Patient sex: F
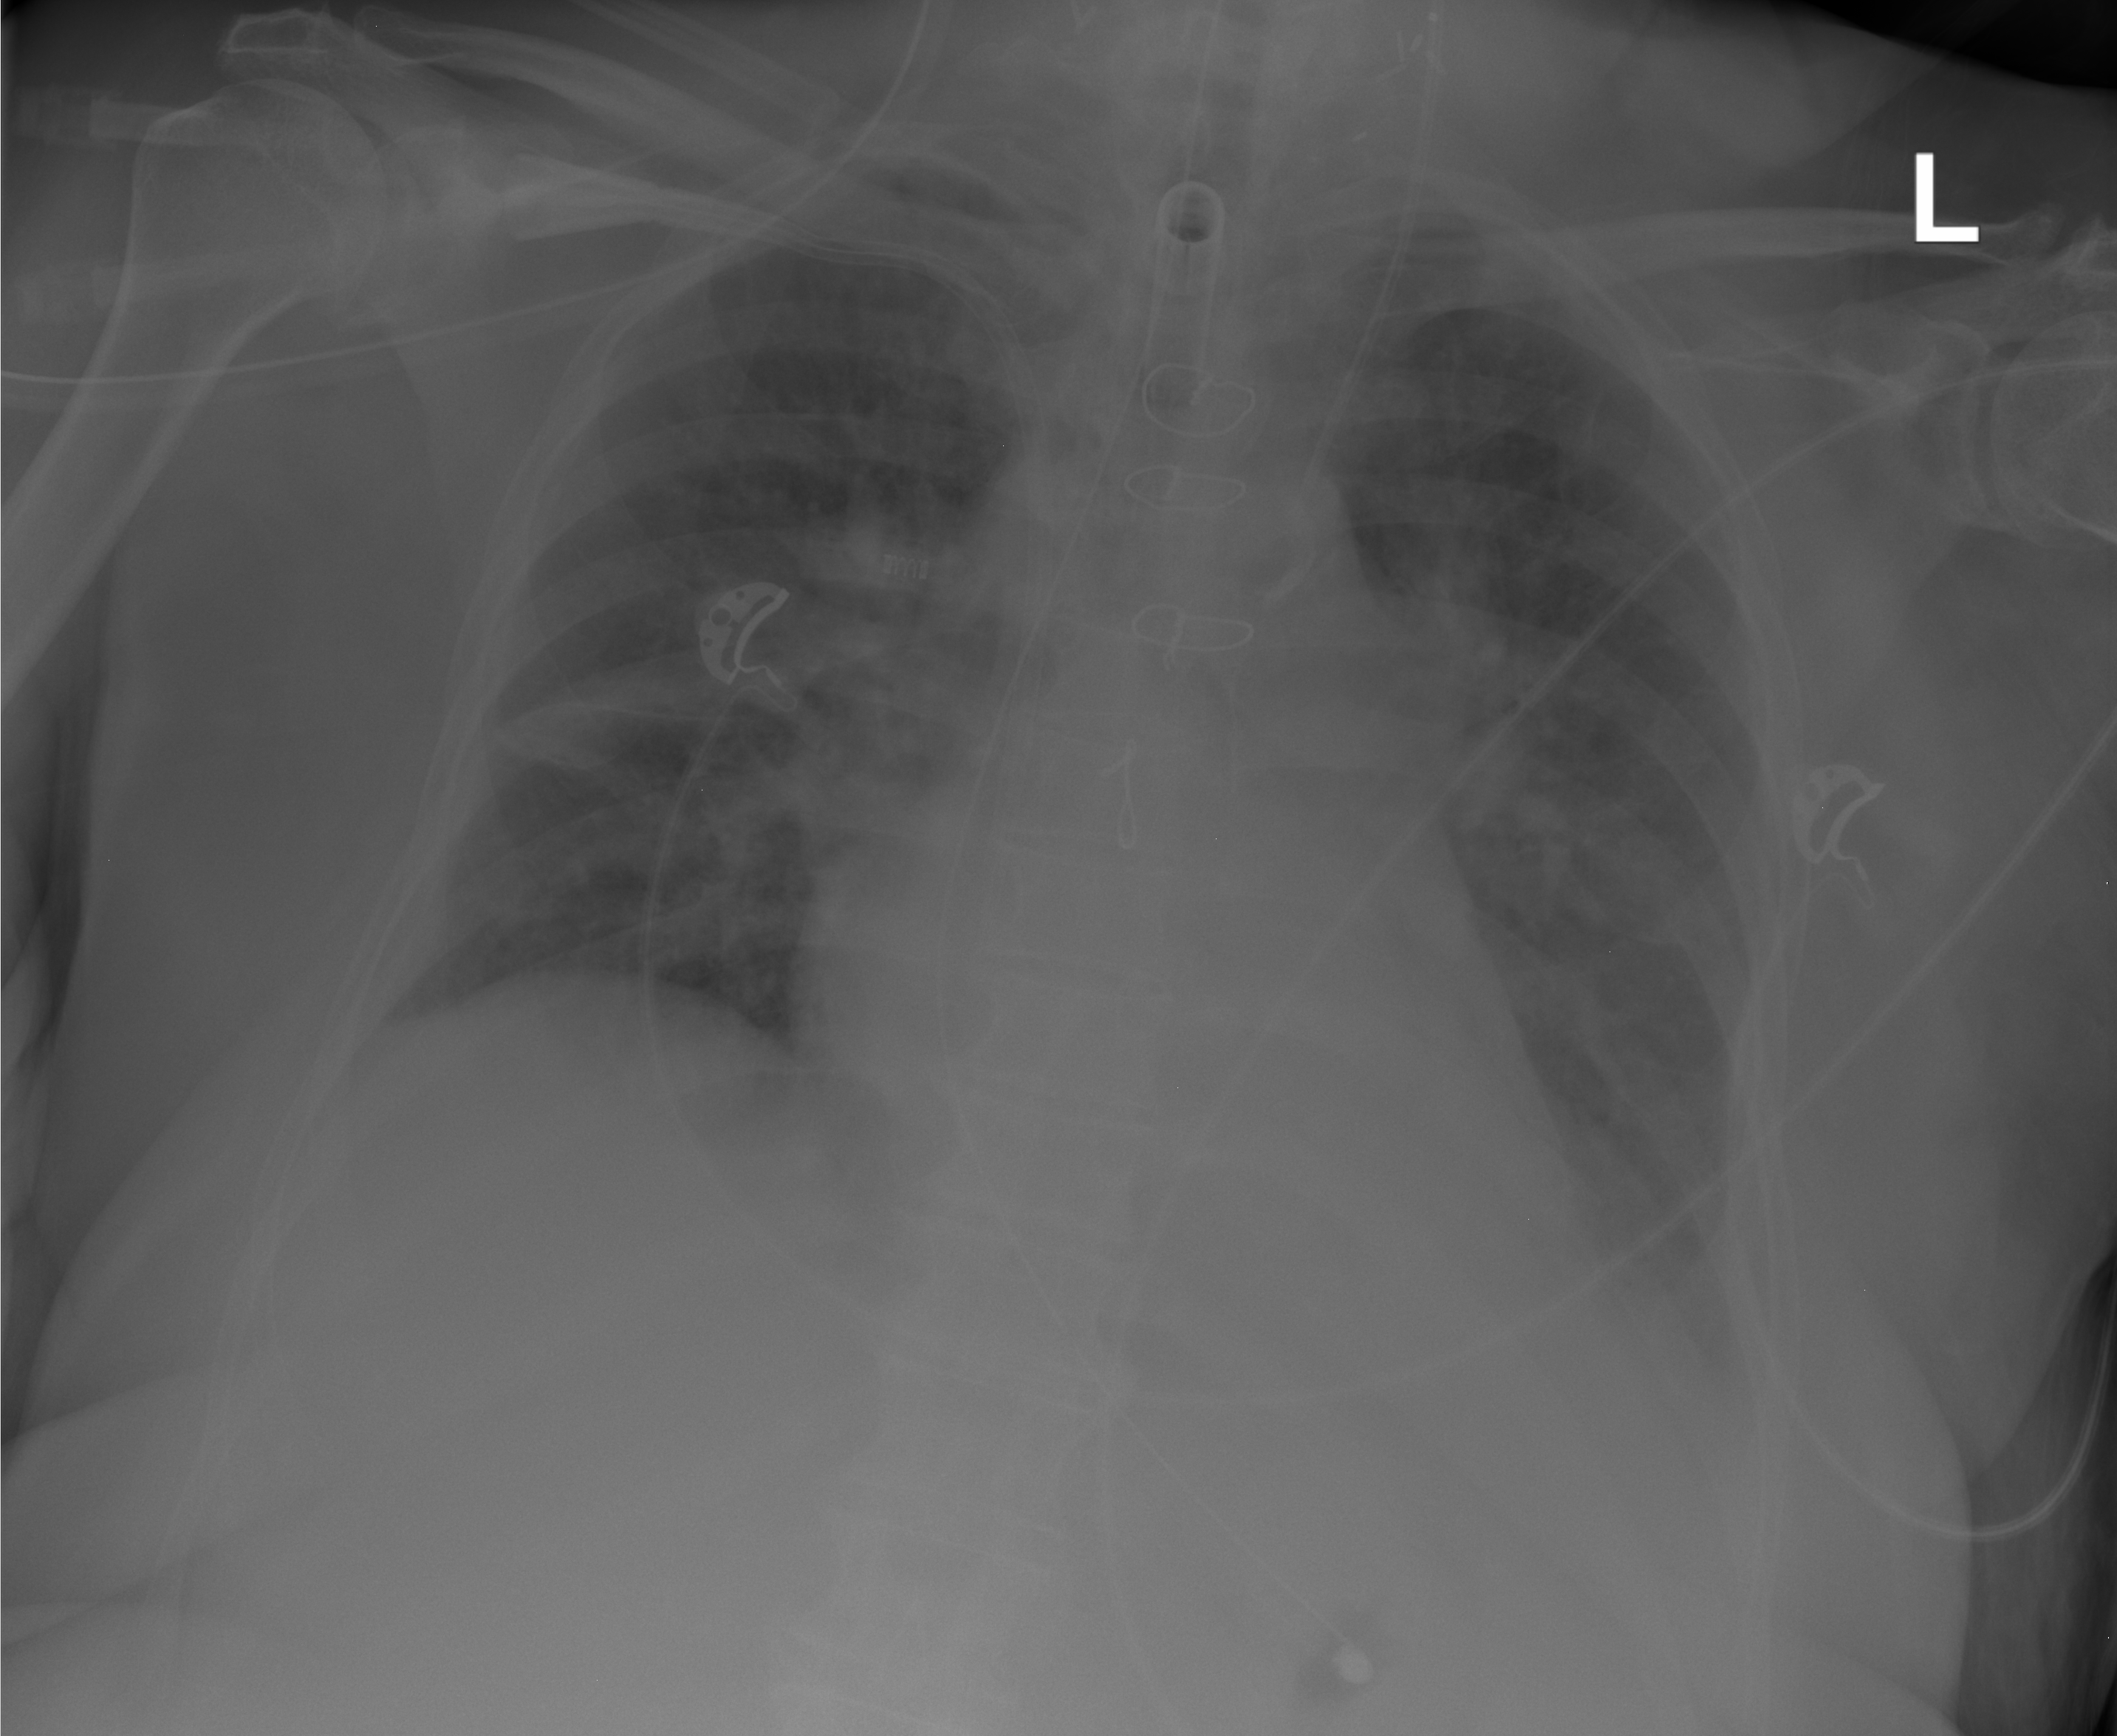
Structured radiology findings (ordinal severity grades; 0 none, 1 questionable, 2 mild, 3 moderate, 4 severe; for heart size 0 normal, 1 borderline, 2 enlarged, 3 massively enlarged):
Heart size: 0
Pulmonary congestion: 2
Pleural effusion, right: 0
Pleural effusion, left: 3
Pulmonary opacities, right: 1
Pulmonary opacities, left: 1
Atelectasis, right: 2
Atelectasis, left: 3